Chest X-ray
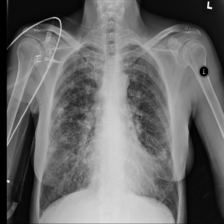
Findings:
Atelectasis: negative
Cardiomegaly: negative
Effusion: negative
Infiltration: negative
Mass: negative
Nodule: positive
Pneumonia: negative
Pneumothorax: negative
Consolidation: negative
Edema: negative
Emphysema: negative
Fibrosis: negative
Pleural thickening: negative
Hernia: negative